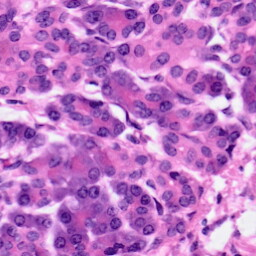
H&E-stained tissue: Pancreatic